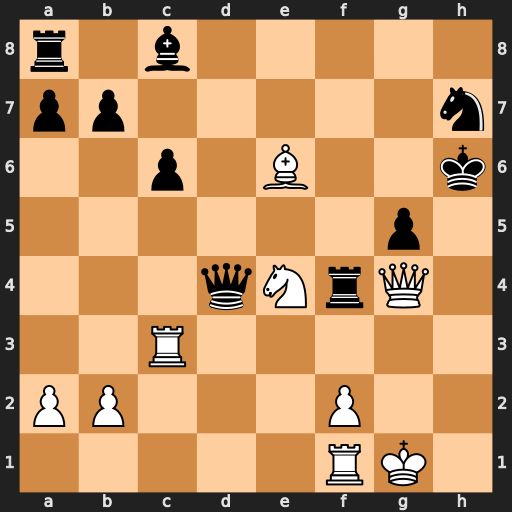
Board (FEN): r1b5/pp5n/2p1B2k/6p1/3qNrQ1/2R5/PP3P2/5RK1
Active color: w
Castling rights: -
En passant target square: -
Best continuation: Rh3+ Kg7 Rxh7+ Kxh7 Qh5+ Kg7 Qxg5+